Interaction volume radius: 5 \u00c5
Interaction volume height: 15 \u00c5
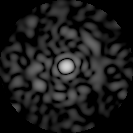
Disorder parameter: 0.8314